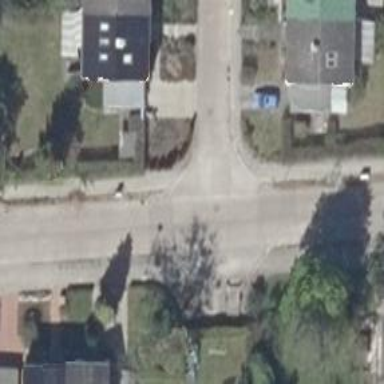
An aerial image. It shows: Concrete footway with crossing.